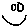
Label: smiley face